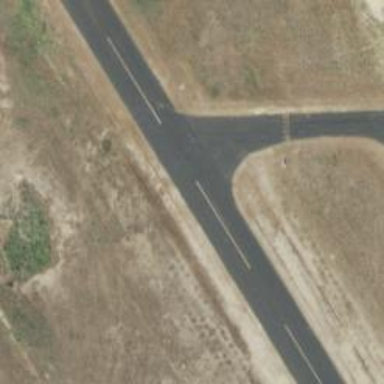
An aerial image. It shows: Image of taxiway at airport.